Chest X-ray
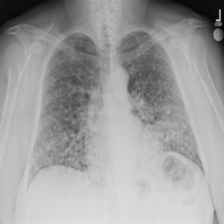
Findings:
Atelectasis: negative
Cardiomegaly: negative
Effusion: negative
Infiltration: negative
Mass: negative
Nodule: positive
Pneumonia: negative
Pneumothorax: negative
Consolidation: positive
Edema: negative
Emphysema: negative
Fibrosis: negative
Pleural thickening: negative
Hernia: negative